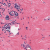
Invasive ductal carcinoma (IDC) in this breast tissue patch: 0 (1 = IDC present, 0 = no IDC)